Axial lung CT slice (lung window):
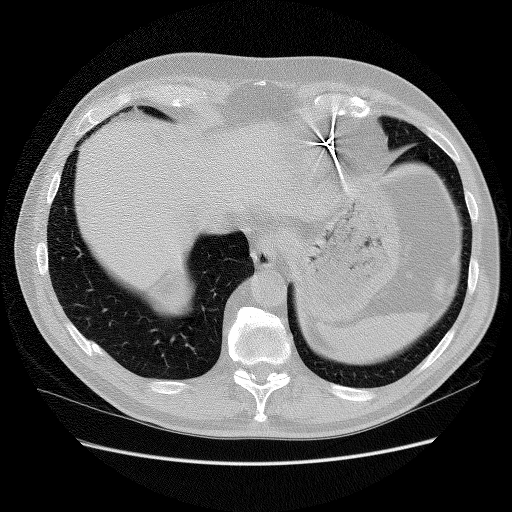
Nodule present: no